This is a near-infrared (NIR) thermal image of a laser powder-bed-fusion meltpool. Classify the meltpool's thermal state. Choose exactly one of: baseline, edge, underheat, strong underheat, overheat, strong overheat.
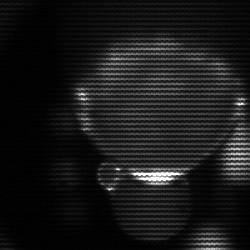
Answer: edge